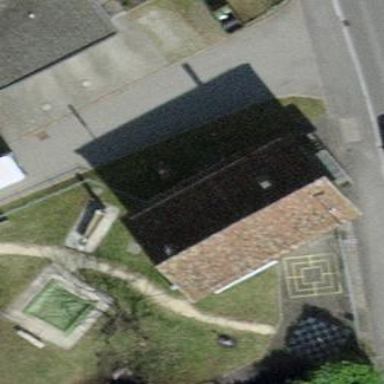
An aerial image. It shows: Civic building used as school.